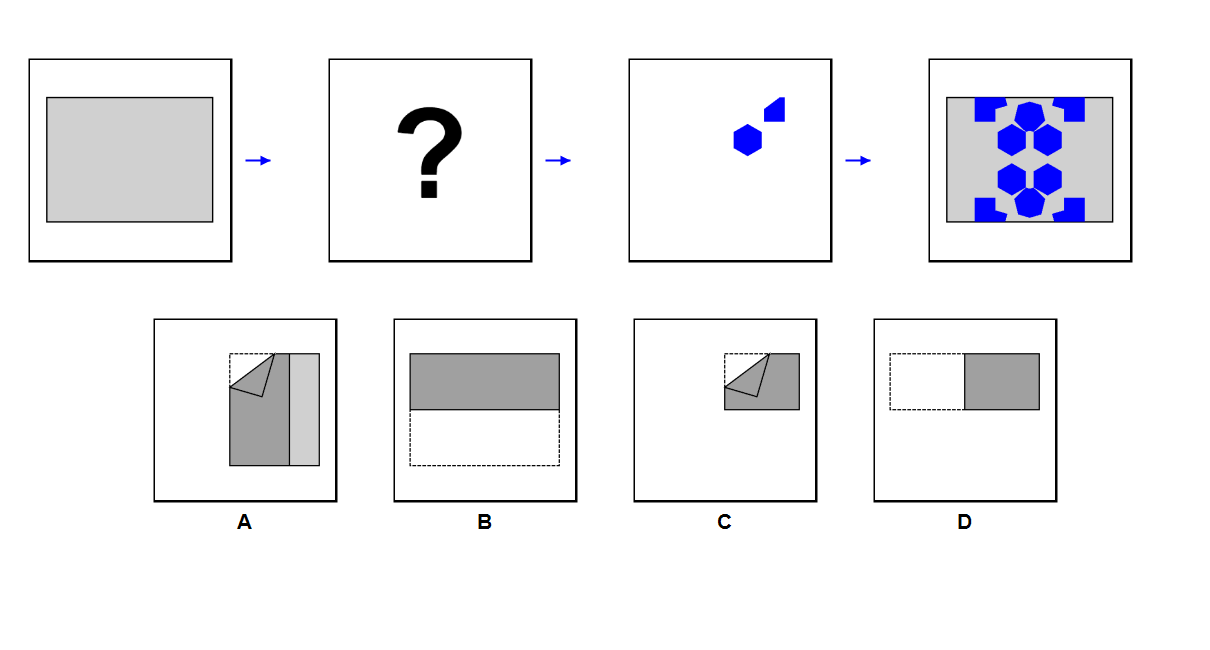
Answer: A